Question: I want to accomplish a simple Drag and Drop of an ImageView inside another ImageView or a Layout. Here's a picture of what I want to do

The only way I know to do this is through having 2 linear layouts, one "FROM" and "TO", and assign to the 2nd layout the background image of the grayed letter.
Here's my code
'''
public class MainActivity extends Activity implements OnTouchListener,
OnDragListener {
private static final String LOGCAT = null;
/*
* Here are the links I've been using
* http://www.techrepublic.com/blog/software-engineer/try-androids-useful-drag-and-drop-api/
* http://codingjunkie.net/android-drag-and-drop-part-2/
* http://javapapers.com/android/android-drag-and-drop/
*/
@Override
protected void onCreate(Bundle savedInstanceState) {
super.onCreate(savedInstanceState);
setContentView(R.layout.activity_main);
findViewById(R.id.letter_a).setOnTouchListener(this); // My yellow letter a image
findViewById(R.id.top_container).setOnDragListener(this); // My 1st linear layout
findViewById(R.id.bottom_container).setOnDragListener(this); // My 2nd linear layout with "grayed a" image
}
@Override
public boolean onTouch(View view, MotionEvent motionEvent) {
if (motionEvent.getAction() == MotionEvent.ACTION_DOWN) {
DragShadowBuilder shadowBuilder = new View.DragShadowBuilder(view);
view.startDrag(null, shadowBuilder, view, 0);
view.setVisibility(View.INVISIBLE);
return true;
} else {
return false;
}
}
@Override
public boolean onDrag(View layoutview, DragEvent dragevent) {
int action = dragevent.getAction();
View view = (View) dragevent.getLocalState();
switch (action) {
case DragEvent.ACTION_DRAG_STARTED:
break;
case DragEvent.ACTION_DRAG_ENTERED:
break;
case DragEvent.ACTION_DRAG_EXITED:
break;
case DragEvent.ACTION_DROP:
ViewGroup owner = (ViewGroup) view.getParent();
owner.removeView(view);
LinearLayout container = (LinearLayout) layoutview;
container.addView(view);
view.setVisibility(View.VISIBLE);
break;
case DragEvent.ACTION_DRAG_ENDED:
Log.d(LOGCAT, "Drag ended");
if (dropEventNotHandled(dragevent)){
view.setVisibility(View.VISIBLE);
}
break;
default:
break;
}
return true;
}
private boolean dropEventNotHandled(DragEvent dragEvent) {
return !dragEvent.getResult();
}
}
'''
I've managed to get the onTouch and onDrag working and detecting when moving, but I want to LOCK it in place so it can't be dragged back to it's original place.
Great thanks!
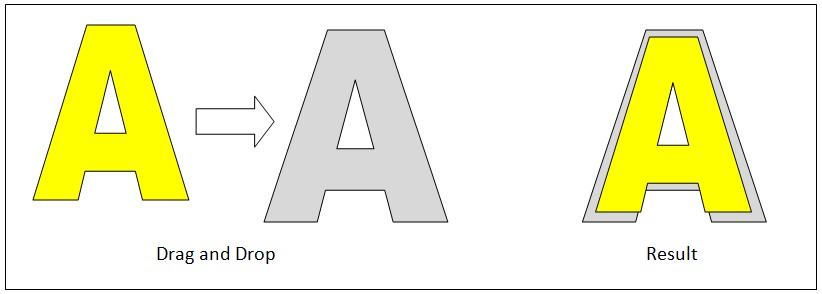
Answer: If it should stay in the bottom_container, just unregister the listeners, if it has been dropped there, e.g. like this:
'''
case DragEvent.ACTION_DROP:
ViewGroup owner = (ViewGroup) view.getParent();
owner.removeView(view);
LinearLayout container = (LinearLayout) layoutview;
container.addView(view);
view.setVisibility(View.VISIBLE);
if(container.getId()==R.id.bottom_container){
view.setOnTouchListener(null);
owner.setOnDragListener(null);
}
break;
'''